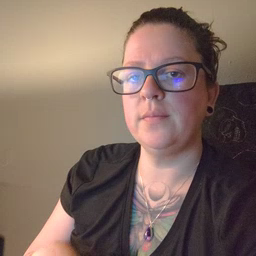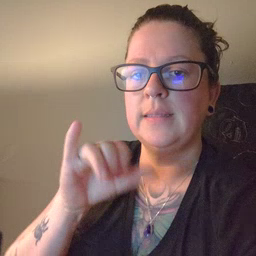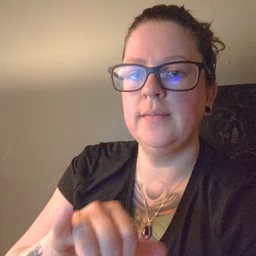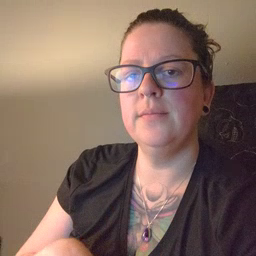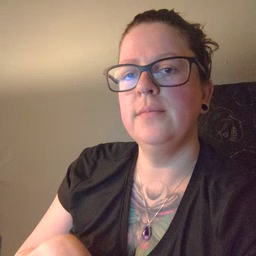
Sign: stay